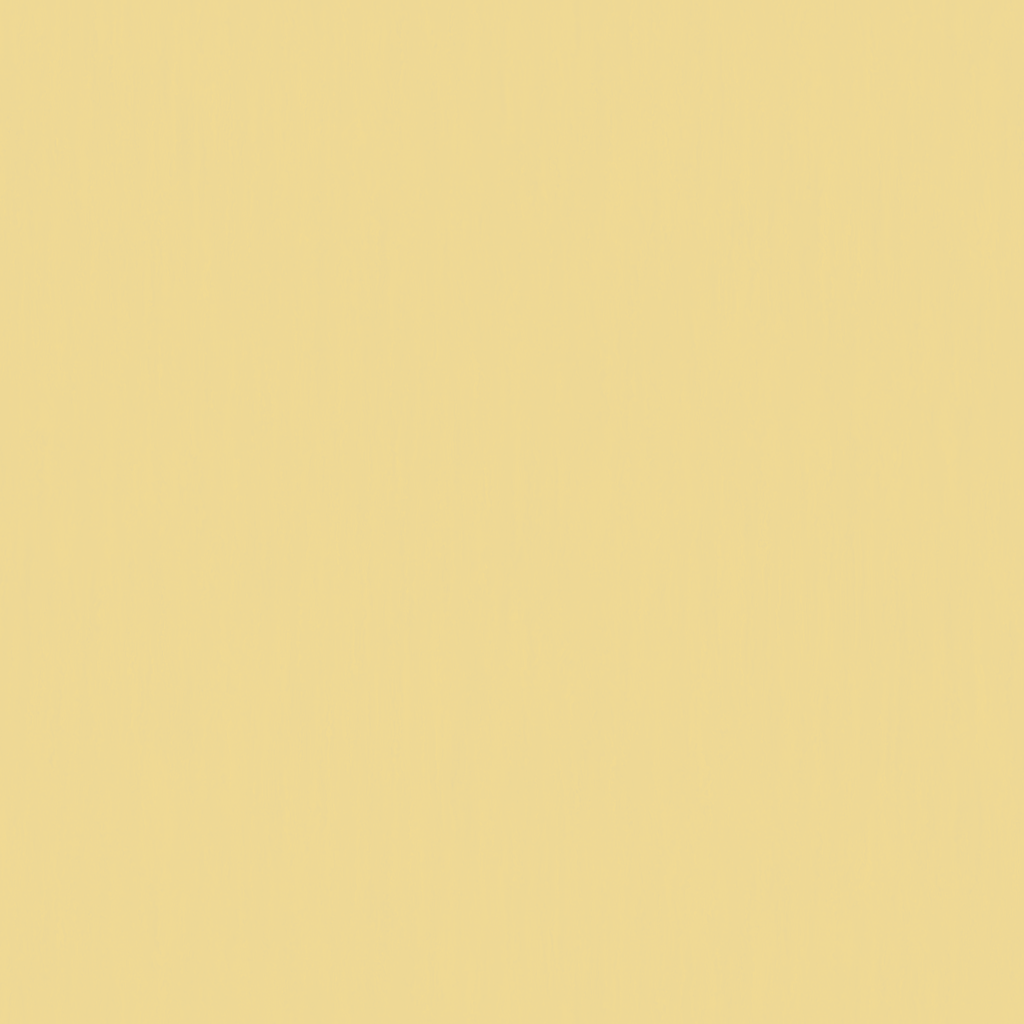
Texture map type: Color